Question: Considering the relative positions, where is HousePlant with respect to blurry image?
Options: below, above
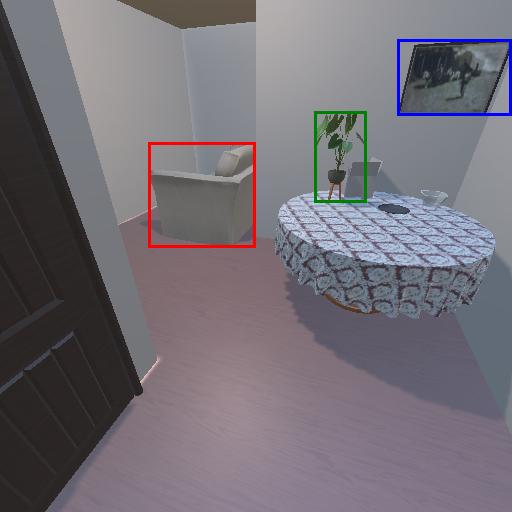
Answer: below